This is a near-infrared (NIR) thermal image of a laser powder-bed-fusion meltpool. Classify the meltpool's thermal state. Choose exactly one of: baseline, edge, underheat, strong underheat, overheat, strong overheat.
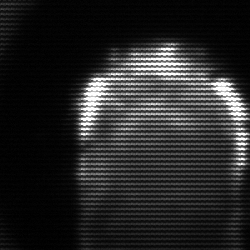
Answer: baseline